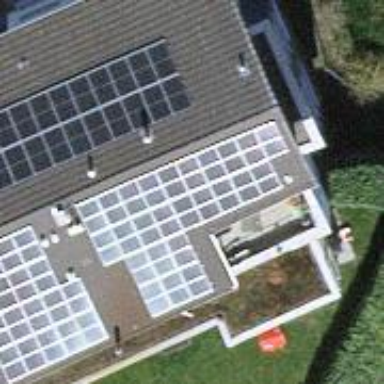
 consisting of solar photovoltaic panels."